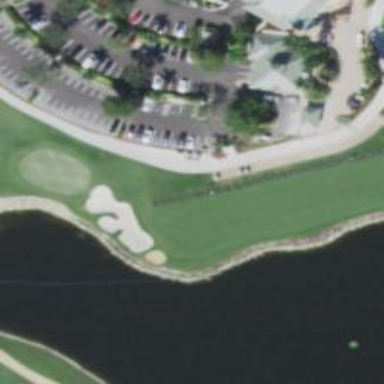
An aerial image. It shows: Golf tee on grassy land.